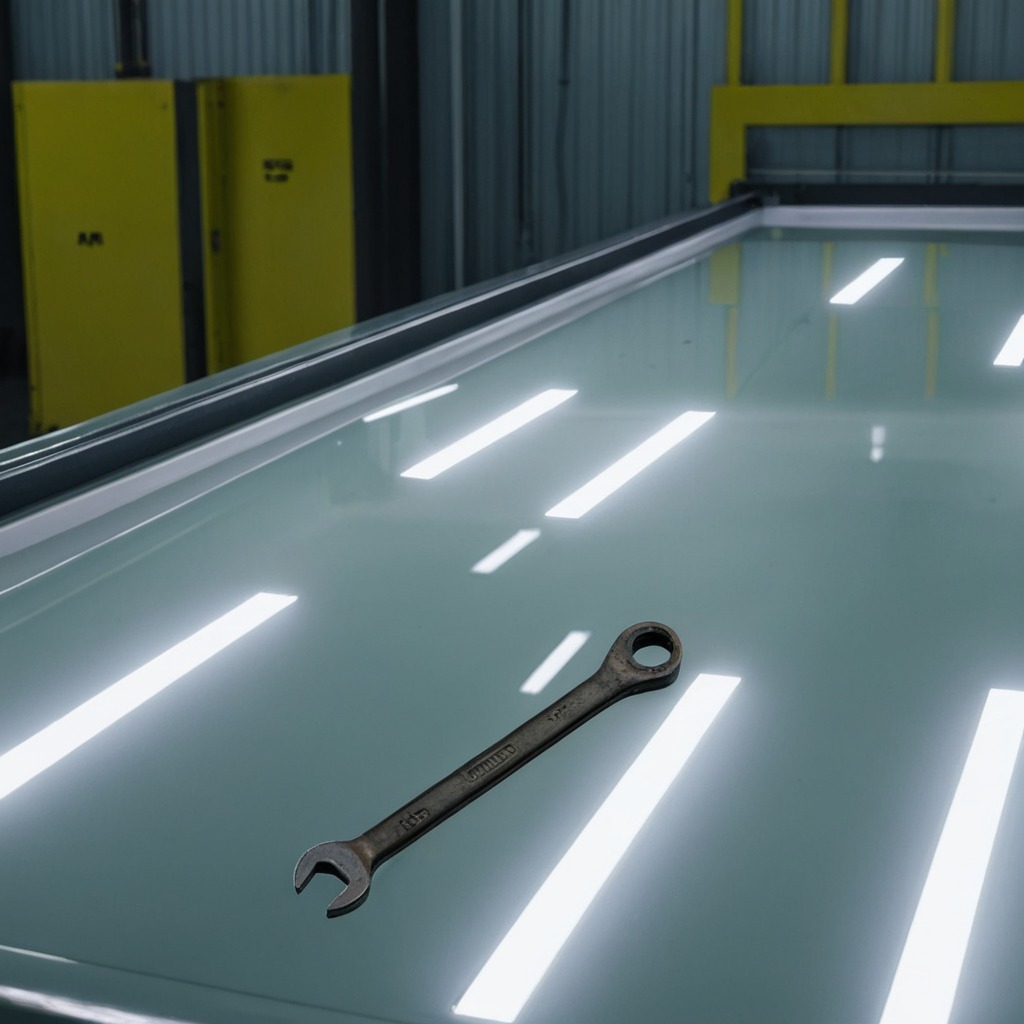
An wrench is lying on the table.